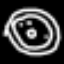
Label: donut